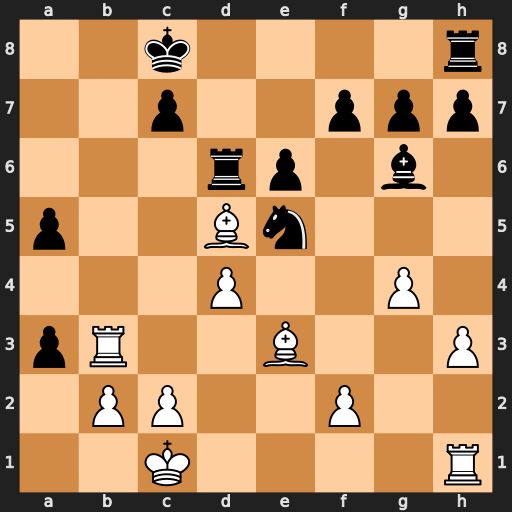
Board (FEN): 2k4r/2p2ppp/3rp1b1/p2Bn3/3P2P1/pR2B2P/1PP2P2/2K4R
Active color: w
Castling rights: -
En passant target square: -
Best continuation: Bb7+ Kd7 dxe5 a2 Ra3